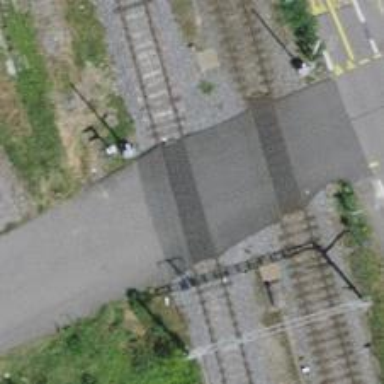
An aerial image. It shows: Railway level crossing.